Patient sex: M
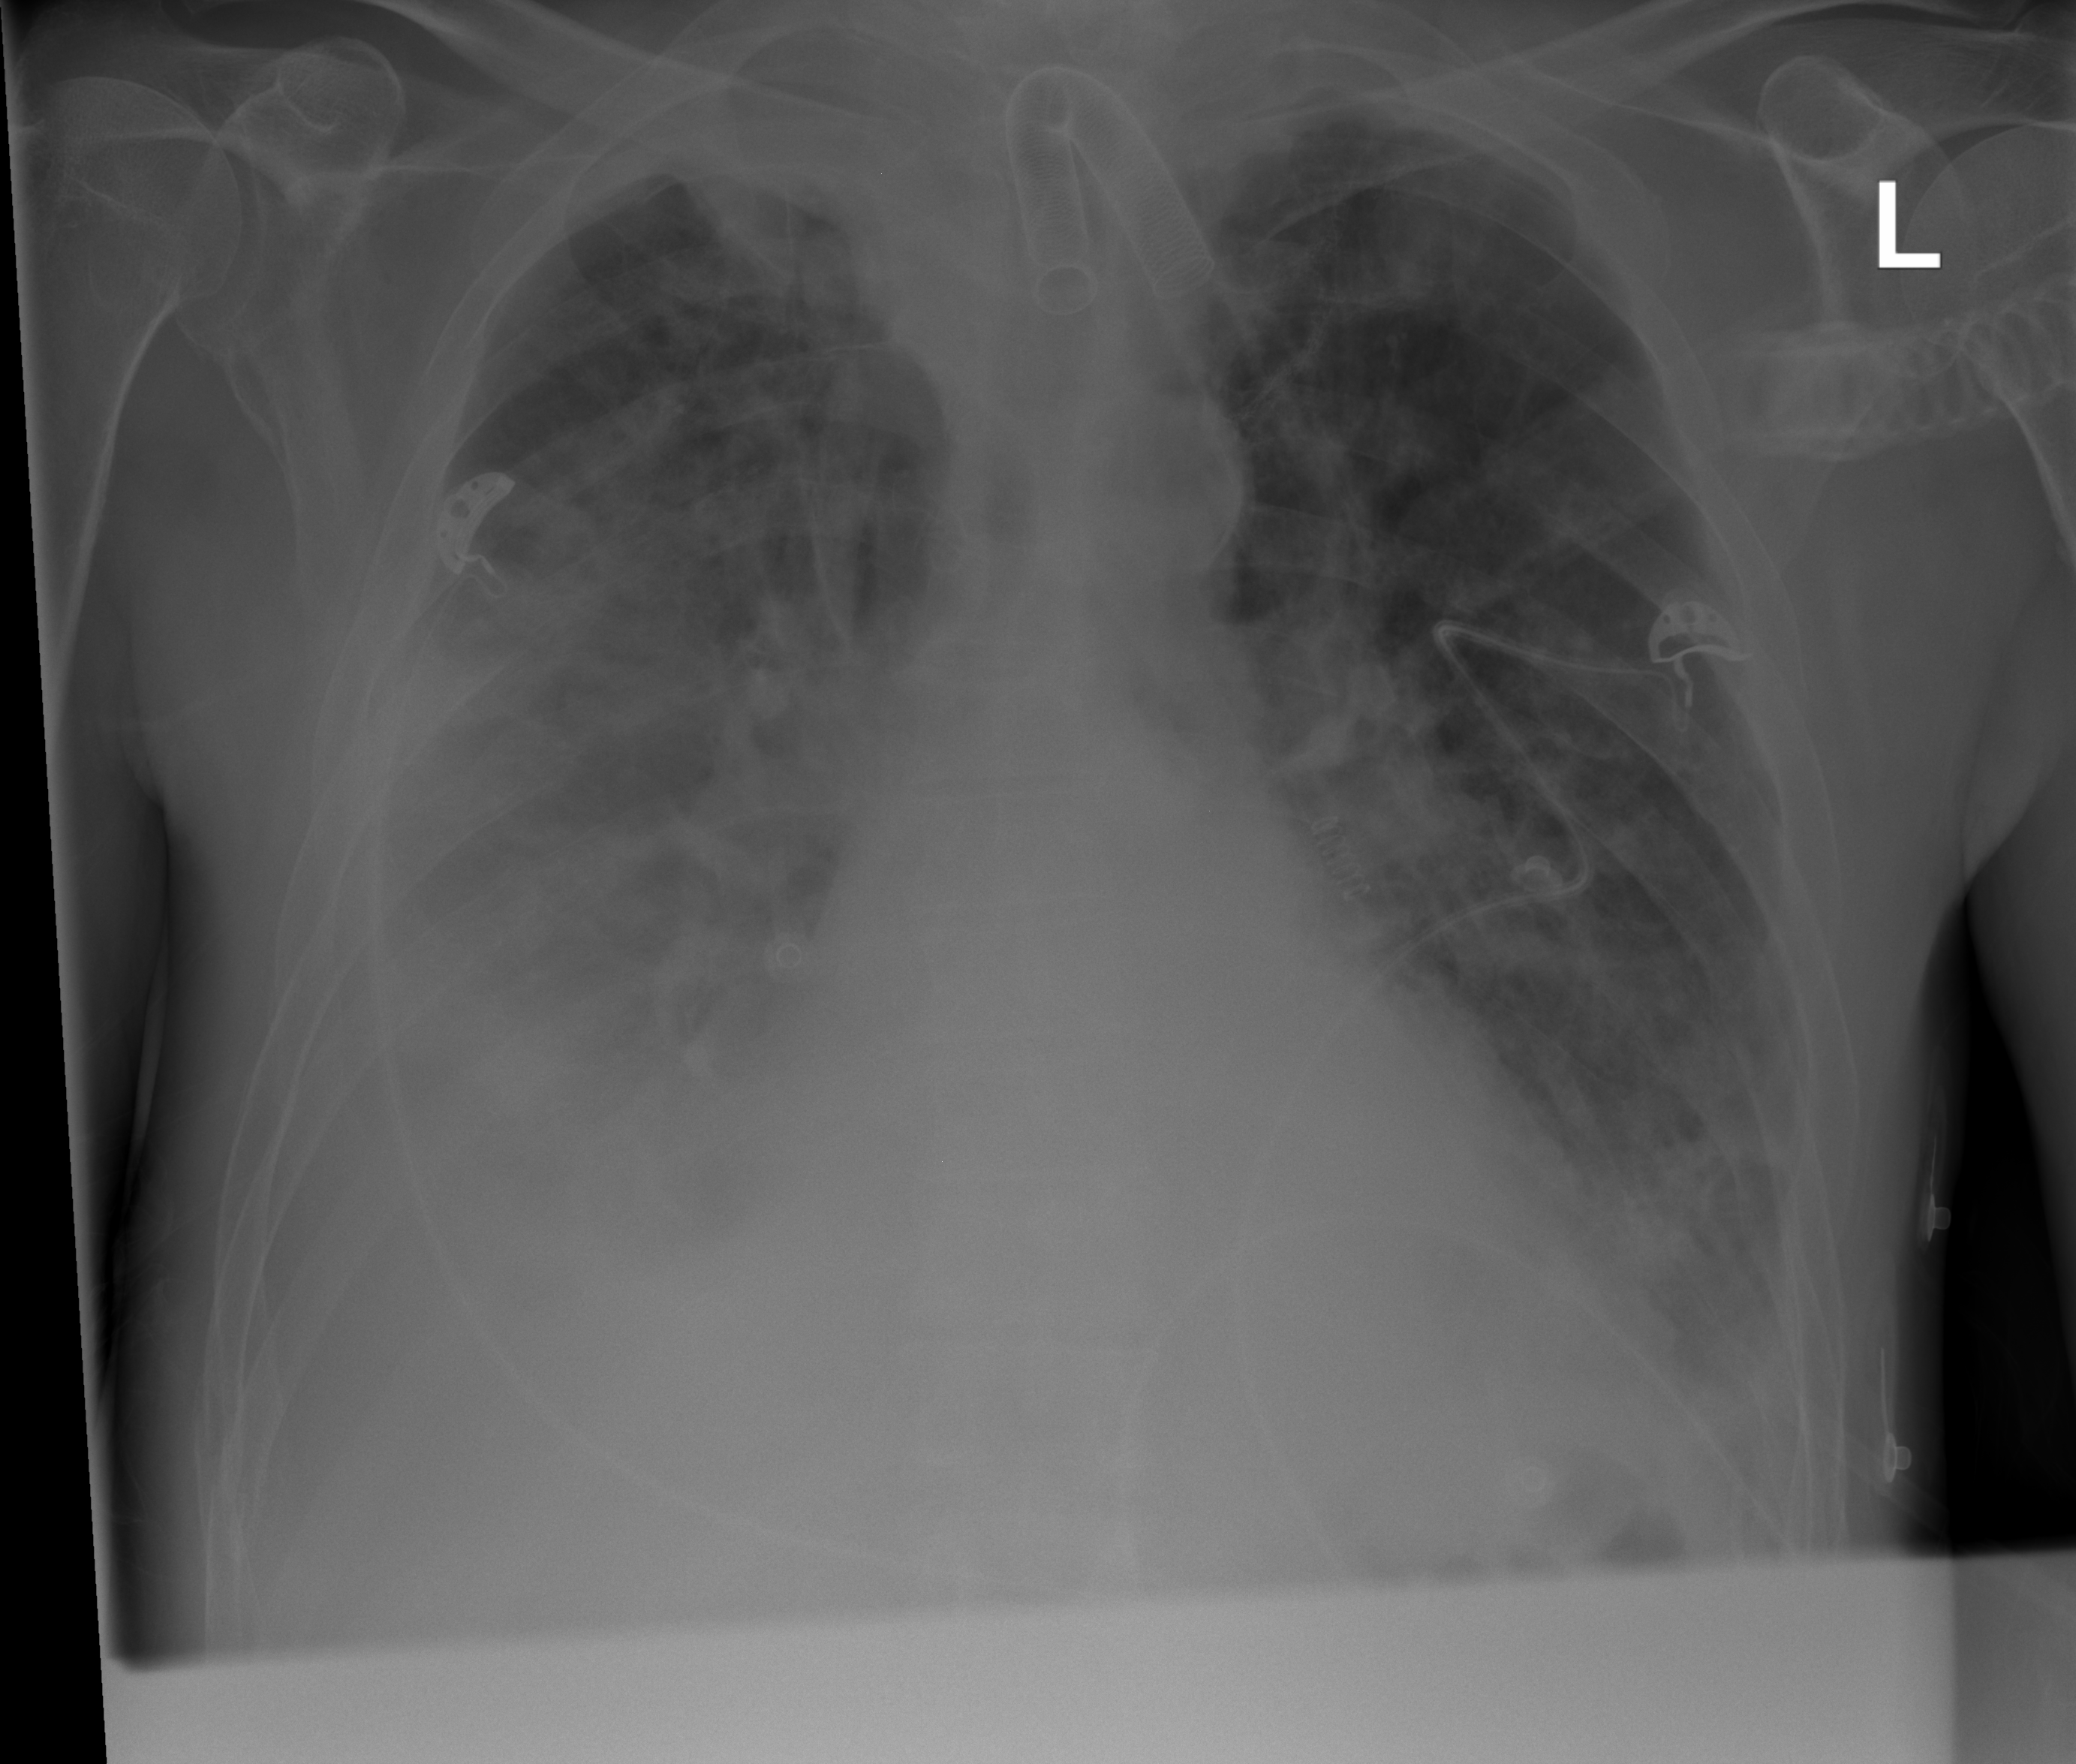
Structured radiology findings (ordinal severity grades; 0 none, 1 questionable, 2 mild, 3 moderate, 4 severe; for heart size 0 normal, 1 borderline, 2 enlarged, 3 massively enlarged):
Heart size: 0
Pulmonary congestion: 0
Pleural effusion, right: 3
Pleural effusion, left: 2
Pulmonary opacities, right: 3
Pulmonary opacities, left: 3
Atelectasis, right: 3
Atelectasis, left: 2